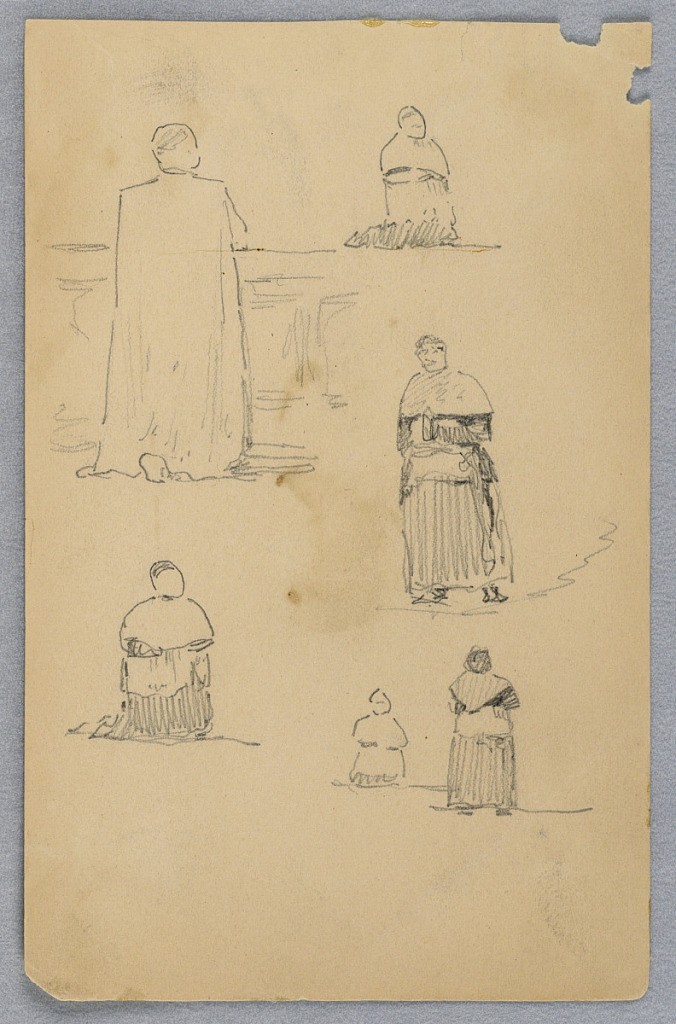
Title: Religious Figure
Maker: Arnold William Brunner, American, 1857–1925
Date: ca. 1883
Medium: Graphite on cream paper
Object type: Drawing
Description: Man in robe praying, sketched from different angles, some kneeling some standing